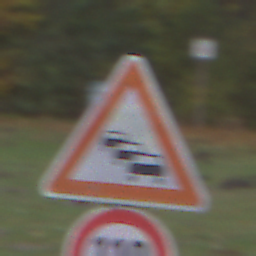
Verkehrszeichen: Stau
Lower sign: Geschwindigkeit110
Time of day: SunriseSunset
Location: Outdoor (Nature)
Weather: PartlyCloudy
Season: Autumn
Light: Natural